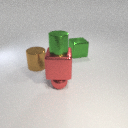
small red metal sphere in front of large green metal cube